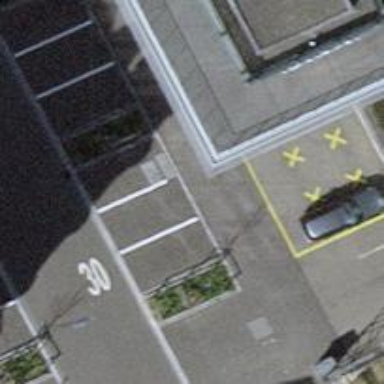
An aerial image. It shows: Street side parking area.